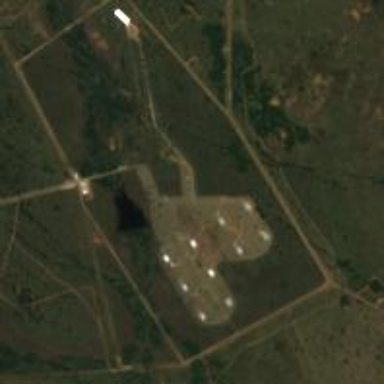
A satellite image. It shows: Military base.